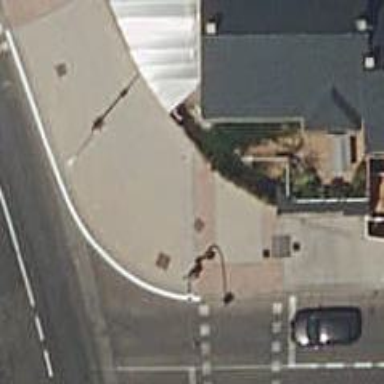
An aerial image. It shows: Sidewalk along the footway.